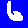
Digit: 6